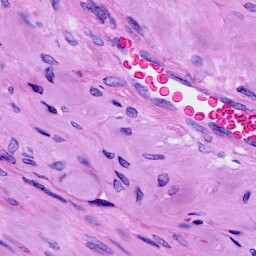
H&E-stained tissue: Cervix